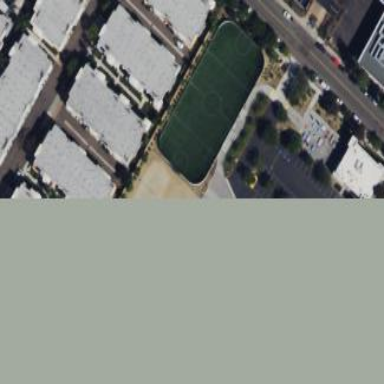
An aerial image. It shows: Soccer pitch for leisure land activities.